Question: I'm currently going throught kind of a nightmare right now by trying to find the right formula to obtain a bounding box that correspond to my sprite orientation.
I KNOW ! There is a bunch of examples, solution, explanations on the internet, including here, on this site. But trust me, I've tried them all. I tried to just apply solutions, I tried to understand explanations, but every post gives a different solution and none of them work.
I'm obviously missing something important here...
So, basically, I have a sprite which texture is natively (20 width * 40 height) and located at (200,200) when starting the app. The sprite origin is a classic
'''
_origin = new Vector2((float)_texture.Width / 2, (float)_texture.Height / 2);
'''
So origin would return a (5.5;8) vector 2
By keyboard input, I can rotate this sprite. Default rotation is 0 or Key.Up. Then rotation 90 corresponds to Key.Right, 180 to Key.Down, and so on...
For the moment, there is no move involved, just rotation.
So here is my code to calculate the bounding rectangle:
'''
public partial class Character : ICollide
{
private const int InternalRunSpeedBonus = 80;
private const int InternalSpeed = 80;
private Vector2 _origin;
private Texture2D _texture;
private Texture2D _axisBase;
private Texture2D _axisOrig;
public Character()
{
MoveData = new MoveWrapper { Rotation = 0f, Position = new Vector2(200, 200), Speed = new Vector2(InternalSpeed) };
}
public MoveWrapper MoveData { get; set; }
#region ICollide Members
public Rectangle Bounds
{
get { return MoveData.Bounds; }
}
public Texture2D Texture
{
get { return _texture; }
}
#endregion ICollide Members
public void Draw(SpriteBatch theSpriteBatch)
{
theSpriteBatch.Draw(_texture, MoveData.Position, null, Color.White, MoveData.Rotation, _origin, 1f, SpriteEffects.None, 0);//main sprite
theSpriteBatch.Draw(_axisOrig, MoveData.Position, null, Color.White, 0f, _origin, 1f, SpriteEffects.None, 0);//green
theSpriteBatch.Draw(_axisBase, MoveData.Position, null, Color.White, 0f, Vector2.Zero, 1f, SpriteEffects.None, 0);//red
}
public void Load(ContentManager theContentManager)
{
_texture = theContentManager.Load<Texture2D>("man");
_axisBase = theContentManager.Load<Texture2D>("axis");
_axisOrig = theContentManager.Load<Texture2D>("axisOrig");
_origin = new Vector2((float)_texture.Width / 2, (float)_texture.Height / 2);
}
public void MoveForward(GameTime theGameTime, KeyboardState aCurrentKeyboardState)
{
InternalMove(theGameTime, aCurrentKeyboardState);
}
private void InternalMove(GameTime theGameTime, KeyboardState aCurrentKeyboardState, bool forward = true)
{
//stuff to get the move wrapper data valorized (new position, speed, rotation, etc.)
MoveWrapper pm = MovementsHelper.Move(MoveData.Position, MoveData.Rotation, aCurrentKeyboardState, InternalSpeed,
InternalRunSpeedBonus, theGameTime, forward);
pm.Bounds = GetBounds(pm);
MoveData = pm;
}
public void MoveBackward(GameTime theGameTime, KeyboardState aCurrentKeyboardState)
{
InternalMove(theGameTime, aCurrentKeyboardState, false);
}
private Rectangle GetBounds(MoveWrapper pm)
{
return GetBoundingBox(pm, _texture.Width, _texture.Height);
}
public Rectangle GetBoundingBox(MoveWrapper w, int tWidth, int tHeight)
{
//1) get original bounding vectors
//upper left => same as position
Vector2 p1 = w.Position;
//upper right x = x0+width, y = same as position
Vector2 p2 = new Vector2(w.Position.X + tWidth, w.Position.Y);
//lower right x = x0+width, y = y0+height
Vector2 p3 = new Vector2(w.Position.X + tWidth, w.Position.Y + tHeight);
//lower left x = same as position,y = y0+height
Vector2 p4 = new Vector2(w.Position.X, w.Position.Y + tHeight);
//2) rotate all points given rotation and origin
Vector2 p1r = RotatePoint(p1, w);
Vector2 p2r = RotatePoint(p2, w);
Vector2 p3r = RotatePoint(p3, w);
Vector2 p4r = RotatePoint(p4, w);
//3) get vector2 bouding rectancle location
var minX = Math.Min(p1r.X, Math.Min(p2r.X, Math.Min(p3r.X, p4r.X)));
var maxX = Math.Max(p1r.X, Math.Max(p2r.X, Math.Max(p3r.X, p4r.X)));
//4) get bounding rectangle width and height
var minY = Math.Min(p1r.Y, Math.Min(p2r.Y, Math.Min(p3r.Y, p4r.Y)));
var maxY = Math.Max(p1r.Y, Math.Max(p2r.Y, Math.Max(p3r.Y, p4r.Y)));
var width = maxX - minX;
var height = maxY - minY;
// --> begin hack to get it work for 0,90,180,270 degrees
var origMod = new Vector2((float)tWidth / 2, (float)tHeight / 2);
var degree = (int)MathHelper.ToDegrees(w.Rotation);
if (degree == 0)
{
minX -= origMod.X;
minY -= origMod.Y;
}
else if (degree == 90)
{
minX += origMod.Y;
minY -= origMod.X;
}
else if (degree == 180)
{
minX += origMod.X;
minY += origMod.Y;
}
else if (degree == 270)
{
minX -= origMod.Y;
minY += origMod.X;
}
// end hack <--
return new Rectangle((int)minX, (int)minY, (int)width, (int)height);
}
public Vector2 RotatePoint(Vector2 p, MoveWrapper a)
{
var m = Matrix.CreateRotationZ(a.Rotation);
var refToWorldOrig = p - a.Position;
Vector2 rotatedVector = Vector2.Transform(refToWorldOrig, m);
var backToSpriteOrig = rotatedVector + a.Position;
return backToSpriteOrig;
//does not work
//var Origin = new Vector3(_origin, 0);
//var Position = new Vector3(p, 0);
//var m = Matrix.CreateTranslation(-Origin)
// * Matrix.CreateRotationZ(a.Rotation)
// * Matrix.CreateTranslation(Position);
//return Vector2.Transform(p, m);
}
}
'''
The rotation paramter is MathHelper degree to radians result.
I have a function to draw a rectangle corresponding to the bounding box and I expect that bounding box to overlap exactly with my sprite, at least for 0,90,180 and 270 degrees angle rotations.
Instead I have strange coordinates after rotation calculation:
- when rotation to 90deg, bounding box X is negative (so the box is not visible)
- when rotation to 180deg, bounding box X and Y are negative (so the box is not visible)
- when rotation to 270deg, bounding box Y is negative (so the box is not visible)
Can someone explain to me what I'm doing wrong, and do it like is was explaining to 3 year old child, because regarding Maths, this is what I am !!!
:)
: I have found a hack to make it work for 0, 90, 180, 270 degrees but now i'm stuck for intermediate positions (45,135,215, 325 degrees) which make me thinks that THERE MUST BE a way to compute all that stuff in one single formula that would work for any angle...

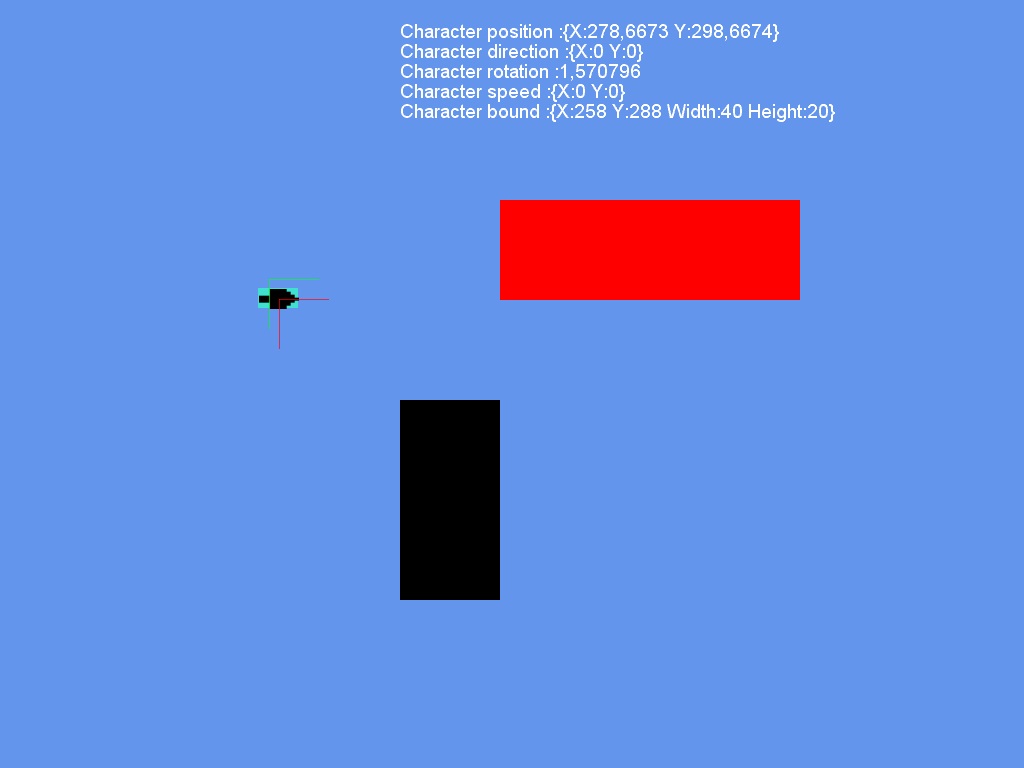
Answer: Finally found the way to make it work without the hack !!!!!!!!!!!!!!!!
'''
public Vector2 RotatePoint(Vector2 p, MoveWrapper a)
{
var wm = Matrix.CreateTranslation(-a.Position.X - _origin.X, -a.Position.Y - _origin.Y, 0)//set the reference point to world reference taking origin into account
* Matrix.CreateRotationZ(a.Rotation) //rotate
* Matrix.CreateTranslation(a.Position.X, a.Position.Y, 0); //translate back
var rp = Vector2.Transform(p, wm);
return rp;
}
'''
Bonus effect, this is even more precise (as my drawn guides seems to show) than my previous "hacky" method
I juste realized that this is pretty close as what Blau proposed except that my first translation set the reference back to world 0,0,0 minus the sprite origin. I Guess id did not understand the hint at that time...